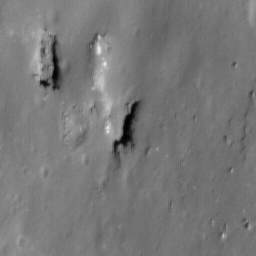
Pit: Proclus 1b
Host crater: Proclus
Host type: impact_melt
Lunar coordinates: latitude 16.296, longitude 46.892